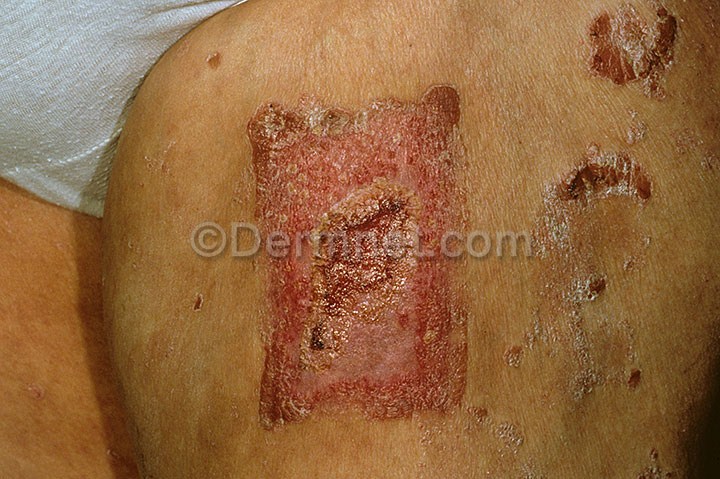
Disease: Psoriasis pictures Lichen Planus and related diseases